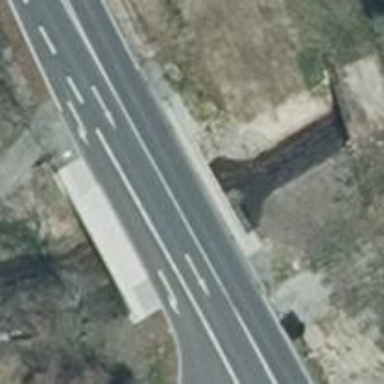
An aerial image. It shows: Primary highway with bridge.